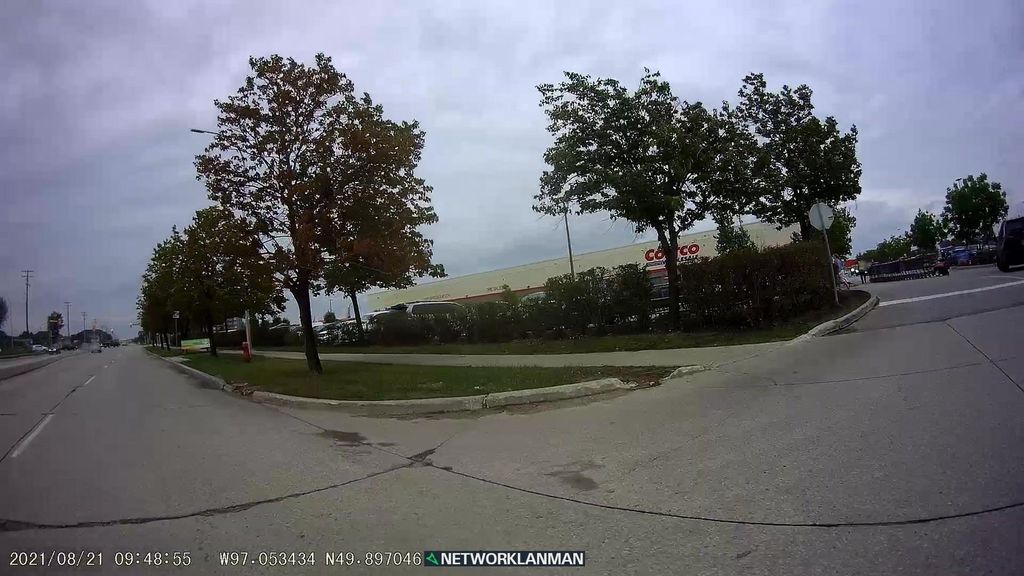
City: winnipeg